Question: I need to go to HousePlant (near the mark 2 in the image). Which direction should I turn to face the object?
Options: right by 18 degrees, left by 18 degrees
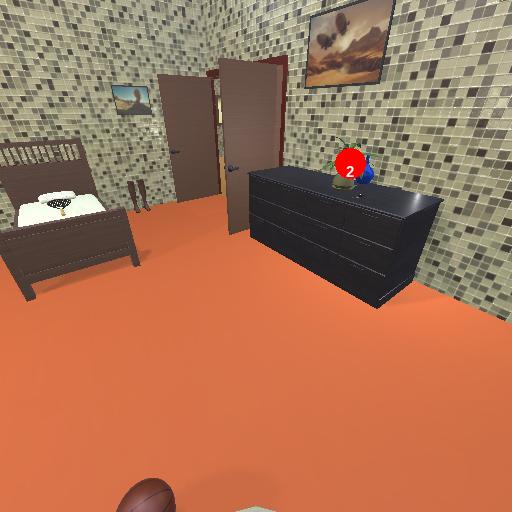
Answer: right by 18 degrees